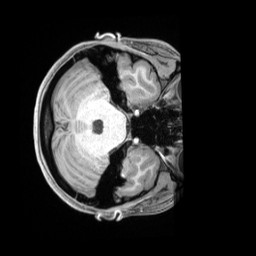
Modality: T1w
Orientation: axial
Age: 22
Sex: female
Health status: ill
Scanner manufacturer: siemens
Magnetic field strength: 3 T
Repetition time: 2.2 s
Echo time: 0.00218 s